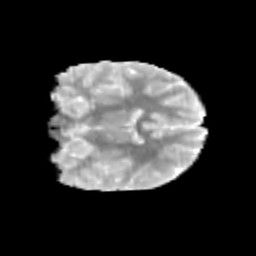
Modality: MD
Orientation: coronal
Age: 9
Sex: female
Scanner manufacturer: siemens
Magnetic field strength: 3 T
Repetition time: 3.8 s
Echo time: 0.07 s